Question: I'm using the Google Maps JavaScript API v3
The following code is almost straight out of a google sample code but I'm experiencing a strange issue. results[0].geometry.location has the keys "k" and "D" instead of "lat" and "lng".
Any idea why this might be happening?
'''
mapui.geocoder.geocode( { 'address': address}, function(results, status) {
if (status == google.maps.GeocoderStatus.OK) {
console.log(results[0]);
var lat = results[0].geometry.location['lat'];
var lng = results[0].geometry.location['lng'];
}
})
'''

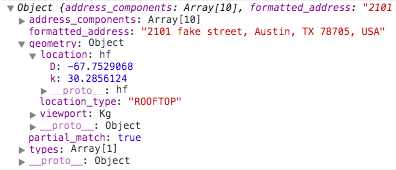
Answer: You have to use the 'lat()' and 'lng()' functions. The 'geometry.location' is a 'LatLng' class.
'''
var lat = results[0].geometry.location.lat();
var lng = results[0].geometry.location.lng();
'''
<URL>
<URL>
Look in '__proto__' in your javascript console and you will find the available methods.